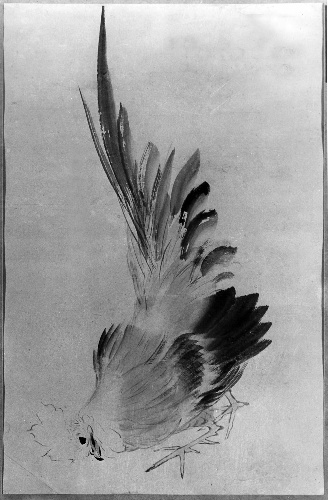
Artist: Katsushika Hokusai
Artist bio: Japanese, Tokyo (Edo) 1760–1849 Tokyo (Edo)
Object type: Painting
Classification: Paintings
Medium: Painting; color on paper
Culture: Japan
Period: Edo period (1615–1868)
Dimensions: 23 7/8 x 15 3/4 in. (60.6 x 40 cm)
Department: Asian Art
Credit line: H. O. Havemeyer Collection, Bequest of Mrs. H. O. Havemeyer, 1929
Accession year: 1929
Repository: Metropolitan Museum of Art, New York, NY
Tags: Roosters